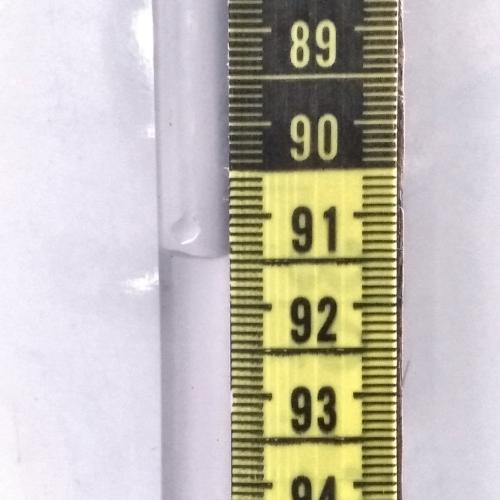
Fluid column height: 91.5 cm